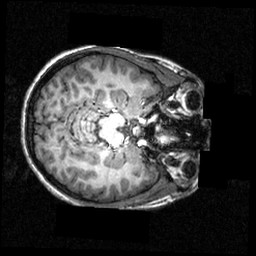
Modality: T1w
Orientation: axial
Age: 20
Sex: female
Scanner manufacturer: siemens
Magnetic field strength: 3.951 T
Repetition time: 1.5 s
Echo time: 0.00335 s